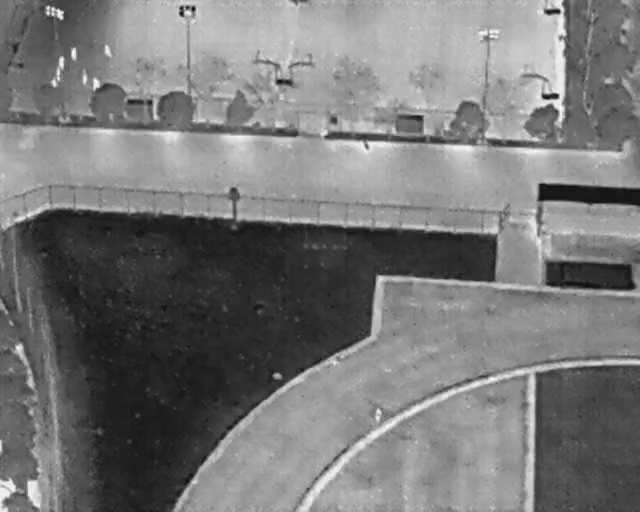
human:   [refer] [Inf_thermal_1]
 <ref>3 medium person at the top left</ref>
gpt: <box>[[8, 11, 10, 12, 2], [11, 14, 14, 16, 2], [13, 15, 16, 17, 2]]</box>

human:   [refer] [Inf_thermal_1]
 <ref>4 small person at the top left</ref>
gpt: <box>[[15, 9, 18, 10, 164], [10, 9, 12, 11, 178], [7, 13, 10, 15, 2], [7, 15, 9, 16, 2]]</box>

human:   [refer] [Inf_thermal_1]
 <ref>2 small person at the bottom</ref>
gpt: <box>[[57, 80, 60, 81, 9], [51, 69, 53, 71, 2]]</box>